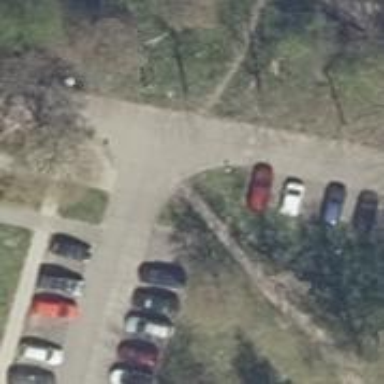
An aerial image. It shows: Concrete parking aisle as service road.